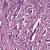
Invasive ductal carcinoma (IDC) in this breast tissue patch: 1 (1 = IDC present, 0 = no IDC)